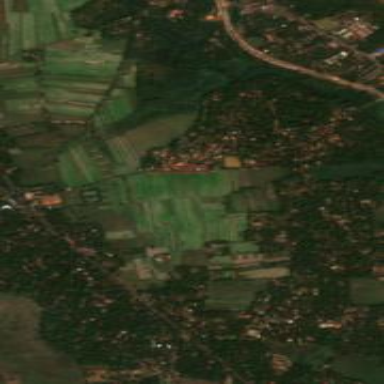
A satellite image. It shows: Picturesque farmland scene.